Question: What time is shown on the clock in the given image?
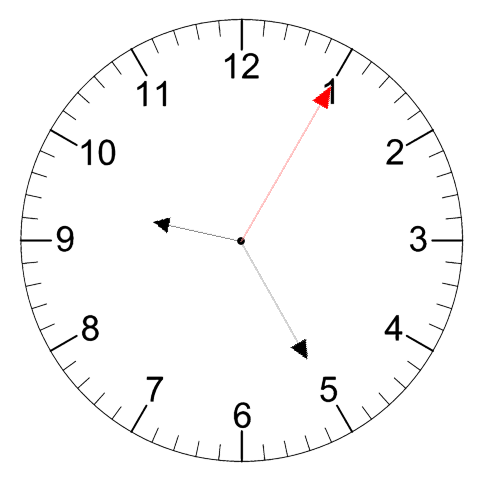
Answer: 09:25:05